Field crop: maize
Growth stage: 1
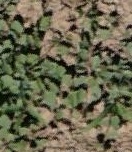
Species: convolvulus